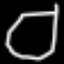
Label: octagon